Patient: sex M, age 62
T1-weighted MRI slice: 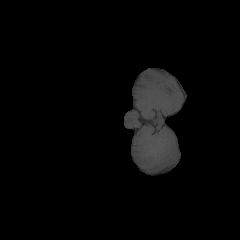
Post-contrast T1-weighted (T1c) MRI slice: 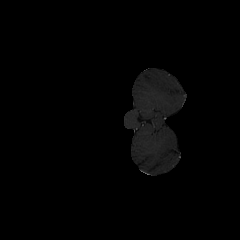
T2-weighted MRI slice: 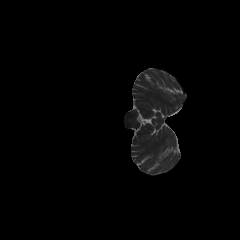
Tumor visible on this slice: no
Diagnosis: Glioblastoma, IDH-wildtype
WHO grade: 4